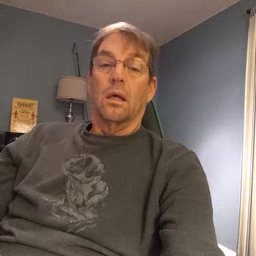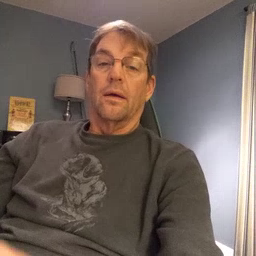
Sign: find